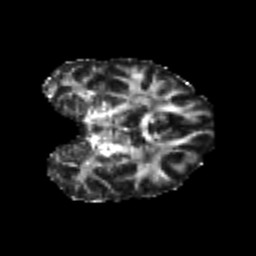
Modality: FA
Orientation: coronal
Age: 20
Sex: female
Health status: healthy
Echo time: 0.074 s